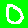
Digit: 0